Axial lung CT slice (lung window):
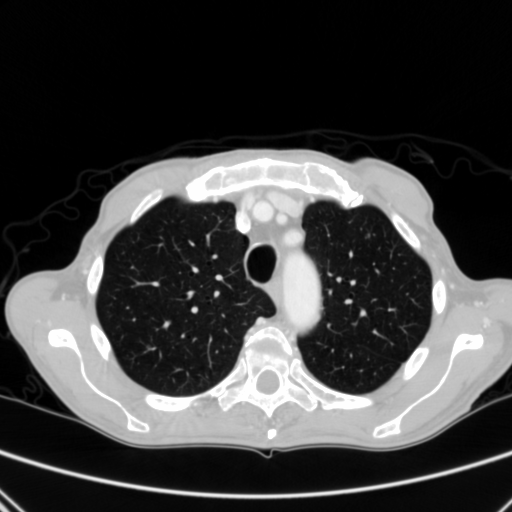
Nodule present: yes
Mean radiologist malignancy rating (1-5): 3